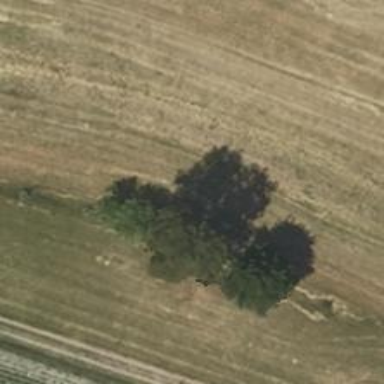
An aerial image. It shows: Evergreen broadleaved tree.